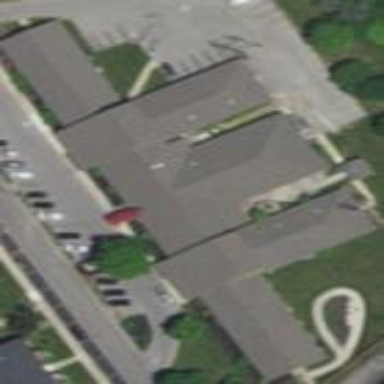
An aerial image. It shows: Nursing home.